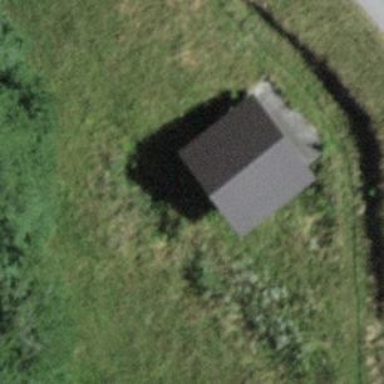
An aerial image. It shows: Rural barn.